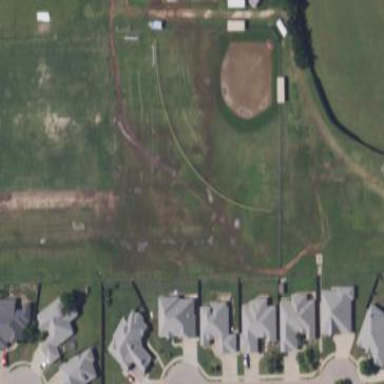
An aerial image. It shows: Softball pitch for leisure and sport activities.